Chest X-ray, PA view. Patient: 45 years old, sex M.
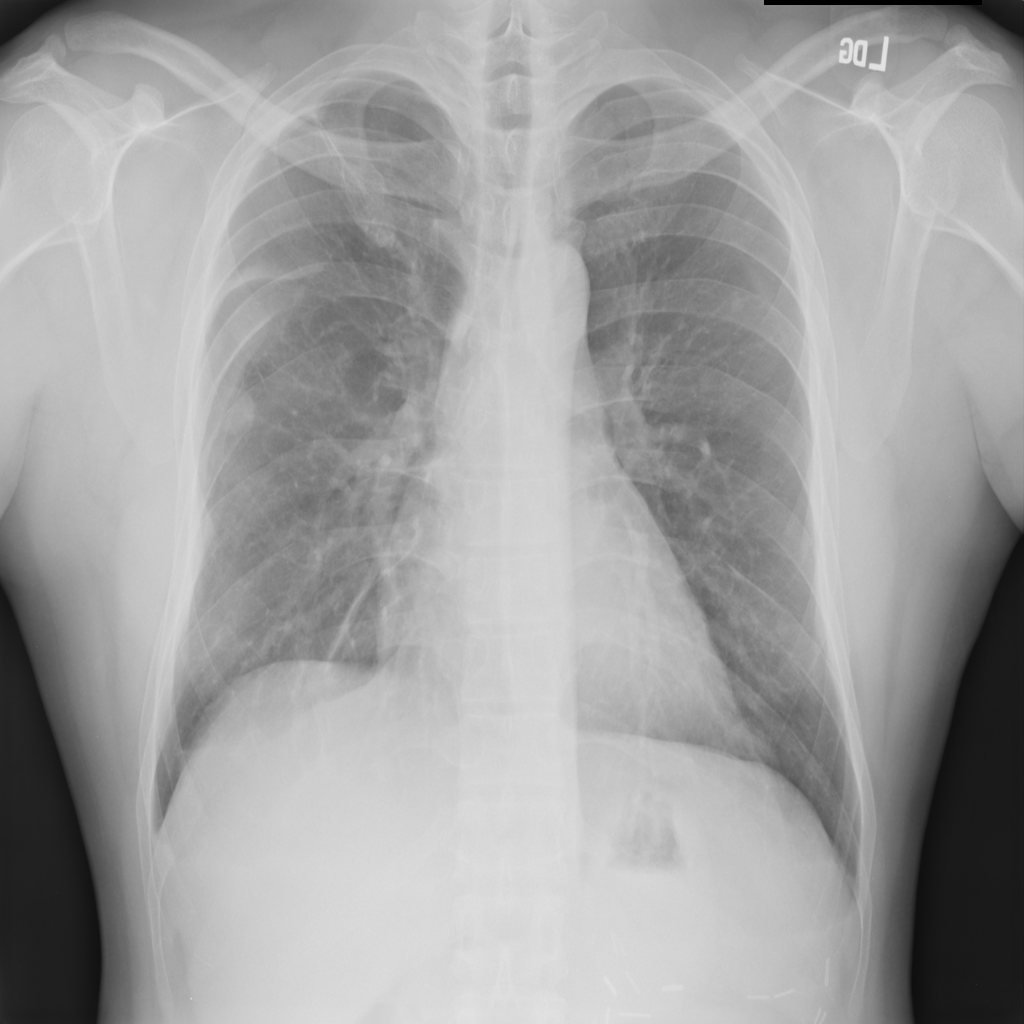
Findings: No Finding